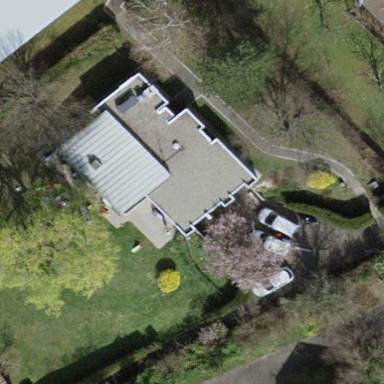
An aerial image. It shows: Garden enclosed by fence.